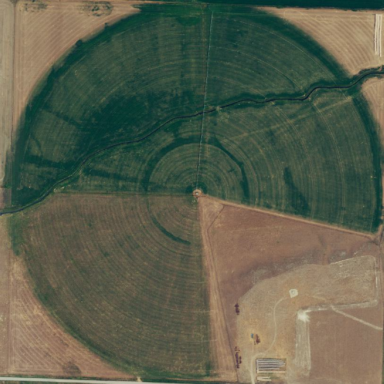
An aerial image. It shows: Farmland with pivot irrigation system.